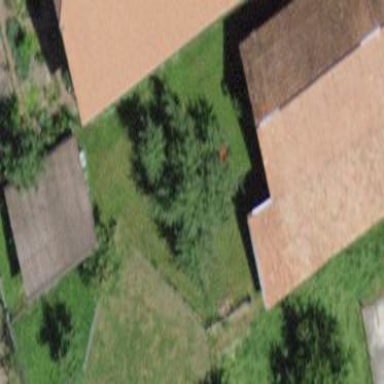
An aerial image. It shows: Shed building.